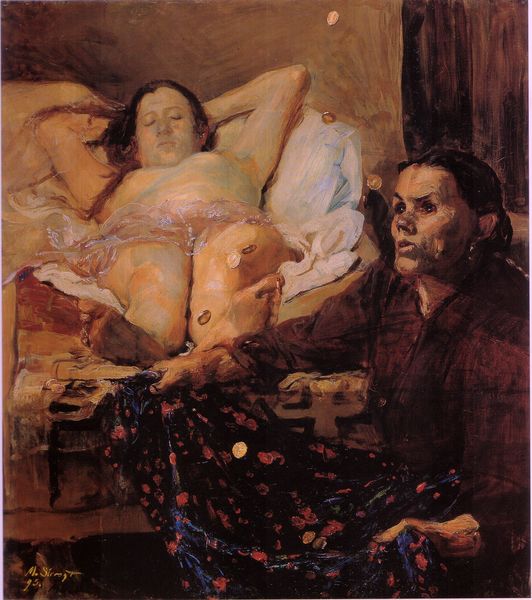
Titel: Danae
Künstler: Max Slevogt
Standort: München
Institution: Städtische Galerie im Lenbachhaus
Schlagwörter: akt, blau, dunkel, fuß, gemälde, hand, mann, nackt, schatten, schlaf, weiß, frauen, gelb, grob, impressionismus, mädchen, ocker, braun, brust, busen, ellbogen, frau, frisur, grau, haar, hell, holz, kleid, licht, mund, nase, profil, raum, schwarz, zimmer, blick, dame, rot, schal, tuch, beige, expressionismus, muster, teppich, alt, jung, wand, alte, arm, arme, augen, bluse, diener, dienerin, falten, gesicht, kleidung, knoten, lang, leiche, mensch, samt, tod, tot, hände, porträt, signatur, vorhang, öl, gewand, gold, haare, sitzend, stoff, decke, innen, mutter, tochter, prostituierte, augenbrauen, kontrast, lippen, rosa, seide, arbeit, beine, hellblau, schürze, brüste, dutt, füße, magd, wangen, sofa, liegen, schlafen, schlafend, düster, zwei, haltung, sammeln, lila, signiert, kissen, glanz, bett, bettdecke, menzel, überwurf, kammer, laken, wange, ellenbogen, knie, liegend, oberschenkel, scham, schenkel, zehen, fallen, momentaufnahme, gemustert, fleisch, nacktheit, schwarze, truhe, blut, corinth, krank, gepunktet, kreuz, geld, mollig, zeh, augen zu, kniee, tupfen, stirnfalten, leinwand, mythologie, flecken, liege, bettzeug, verschränkt, zigeunerin, geblümt, dienst, bettlaken, jesus, krankheit, zeus, achsel, fangen, ohring, müde, tonig, venus, bettlerin, jupiter, fragend, magdalena, bitte, komisch, haushälterin, frage, münze, roma, trodel, daunen, pflege, münzen, aktbild, felcken, sinti, impressionismua, intim, kupplerin, brutalität, daunenkissen, bordell, freier, hure, indio, bettstatt, auffangen, blcik, fleichfarben, spitznase, haaree, prostitution, kopfende, augen geschlossen, sterntaler, scheußlich, teuflisch, negerin, taler, dukaten, linnen, goldmünzen, geldstücke, geldregen, danae, häslich, auffangn, bezahlung, frauenärztin, fussohlen, hurenlohn, karankheit, pusteln, vollbracht, zuhälterin, fussende, goldtaler, puffmutter